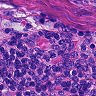
Metastatic tissue present: no